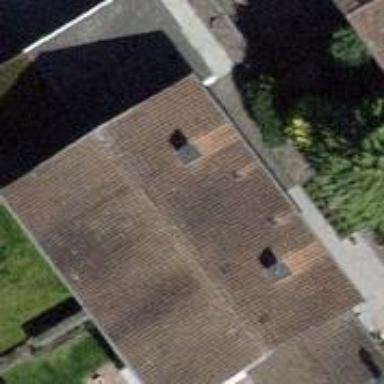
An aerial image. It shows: Building with tile roof.